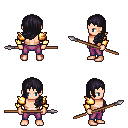
a pixel art fantasy rpg character, male body template, human, light skin, gold arm armor, magenta pants, raven left-swept hairstyle, spear, four views (front, back, left, right), 2x2 character sprite sheet, small pixel art, hard edges, no anti-aliasing